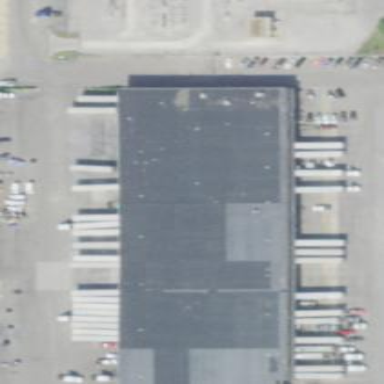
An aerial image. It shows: Warehouse.